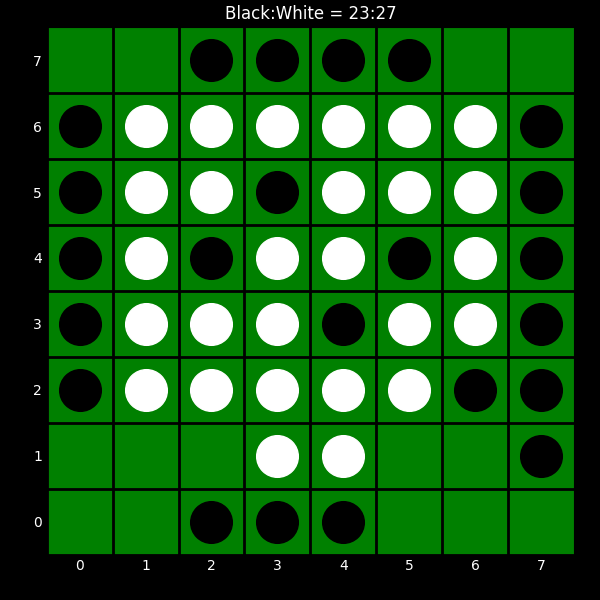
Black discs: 23
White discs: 27